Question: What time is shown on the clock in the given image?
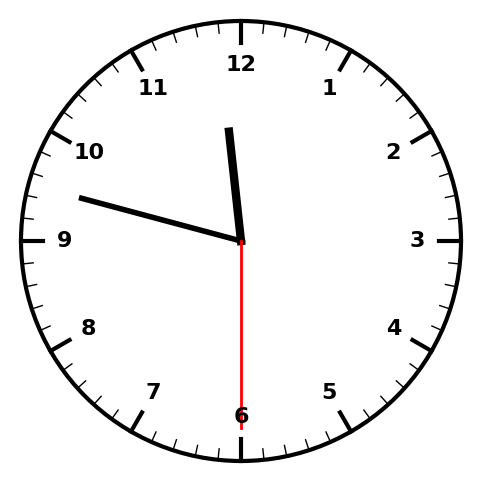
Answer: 11:47:30